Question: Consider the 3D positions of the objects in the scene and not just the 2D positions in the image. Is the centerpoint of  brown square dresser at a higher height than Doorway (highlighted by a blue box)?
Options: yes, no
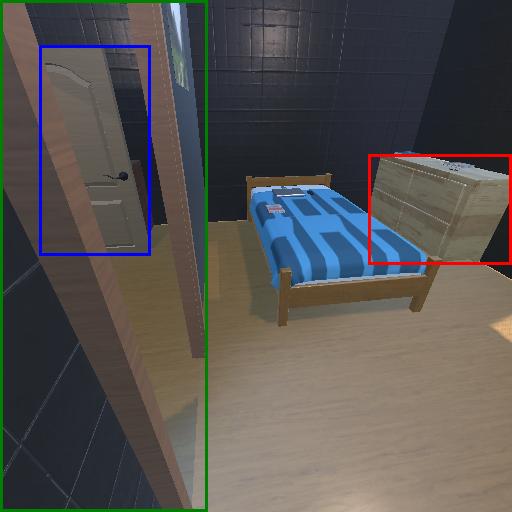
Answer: yes